Field crop: maize
Growth stage: 2
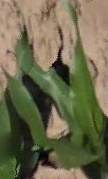
Species: maize